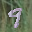
Label: 9